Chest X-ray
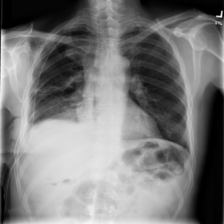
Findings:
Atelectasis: negative
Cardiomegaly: negative
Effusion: negative
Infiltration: negative
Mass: negative
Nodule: negative
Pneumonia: negative
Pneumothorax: positive
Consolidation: negative
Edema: negative
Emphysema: positive
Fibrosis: negative
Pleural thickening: negative
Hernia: negative